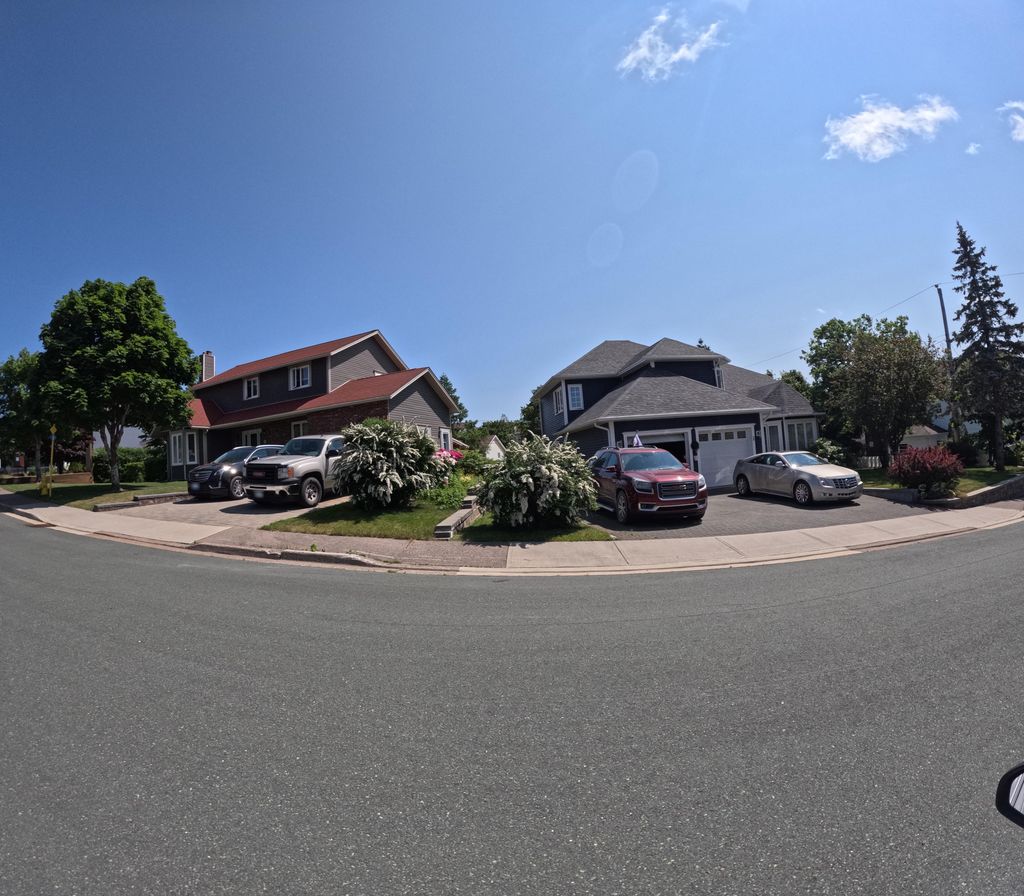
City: st_johns